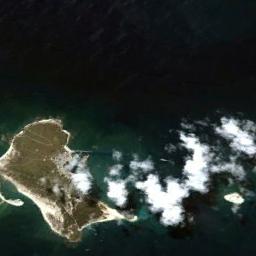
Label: island